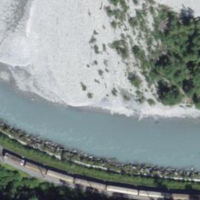
EUNIS habitat code: 47
Species observed at this site:
Apatura iris
Parnassia palustris
Cercopis vulnerata
Neottia ovata
Gentiana verna